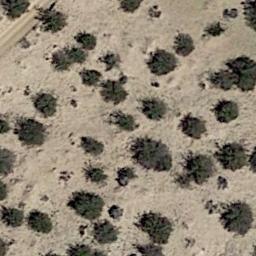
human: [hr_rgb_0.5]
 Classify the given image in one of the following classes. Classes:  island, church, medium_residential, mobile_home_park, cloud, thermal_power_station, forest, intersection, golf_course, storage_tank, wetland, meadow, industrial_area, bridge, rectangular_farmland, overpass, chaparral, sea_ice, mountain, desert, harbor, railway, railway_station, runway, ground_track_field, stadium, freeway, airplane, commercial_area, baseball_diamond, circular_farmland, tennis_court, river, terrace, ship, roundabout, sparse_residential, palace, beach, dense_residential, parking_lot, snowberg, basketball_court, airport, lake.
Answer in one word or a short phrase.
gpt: chaparral